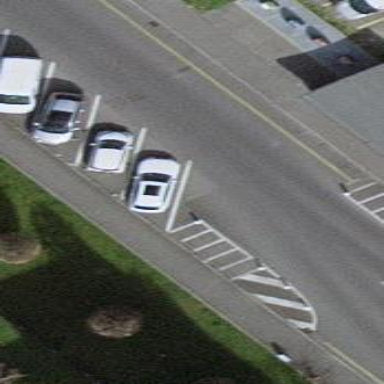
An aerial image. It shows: Diagonal street-side parking available in the area.